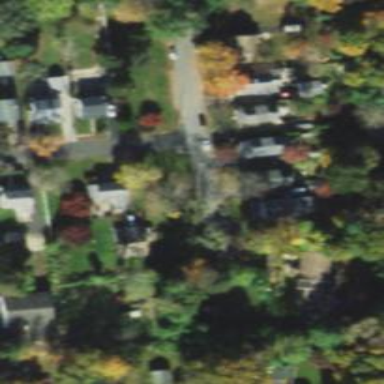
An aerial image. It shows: Residential road.